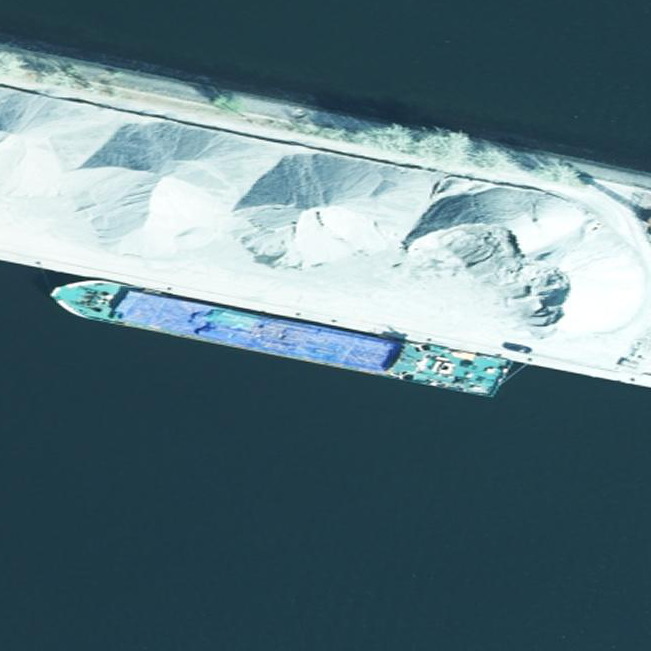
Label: Sand_carrier